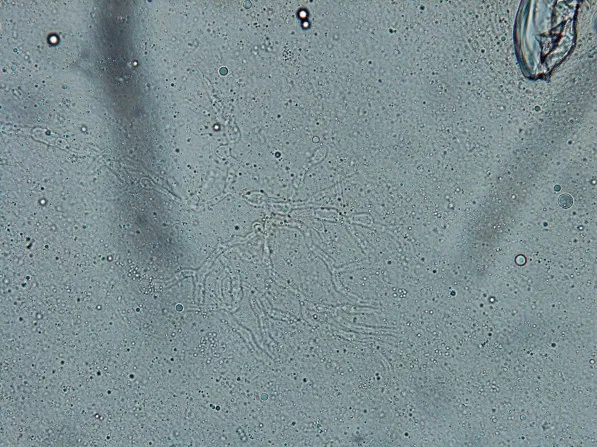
KOH 10% preparation of hepatic abscess showing dichotomous septated hyaline hyphae.
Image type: pathology (h&e)